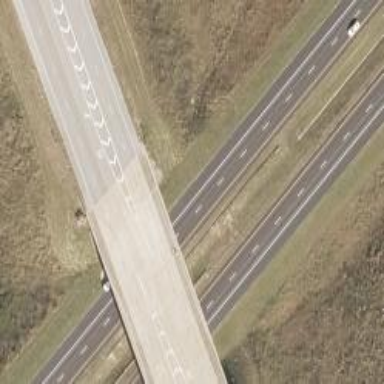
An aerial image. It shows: Asphalt motorway.